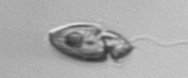
Label: Katodinium_or_Torodinium